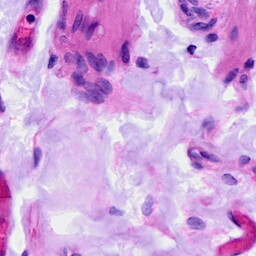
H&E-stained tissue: Ovarian